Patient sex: F
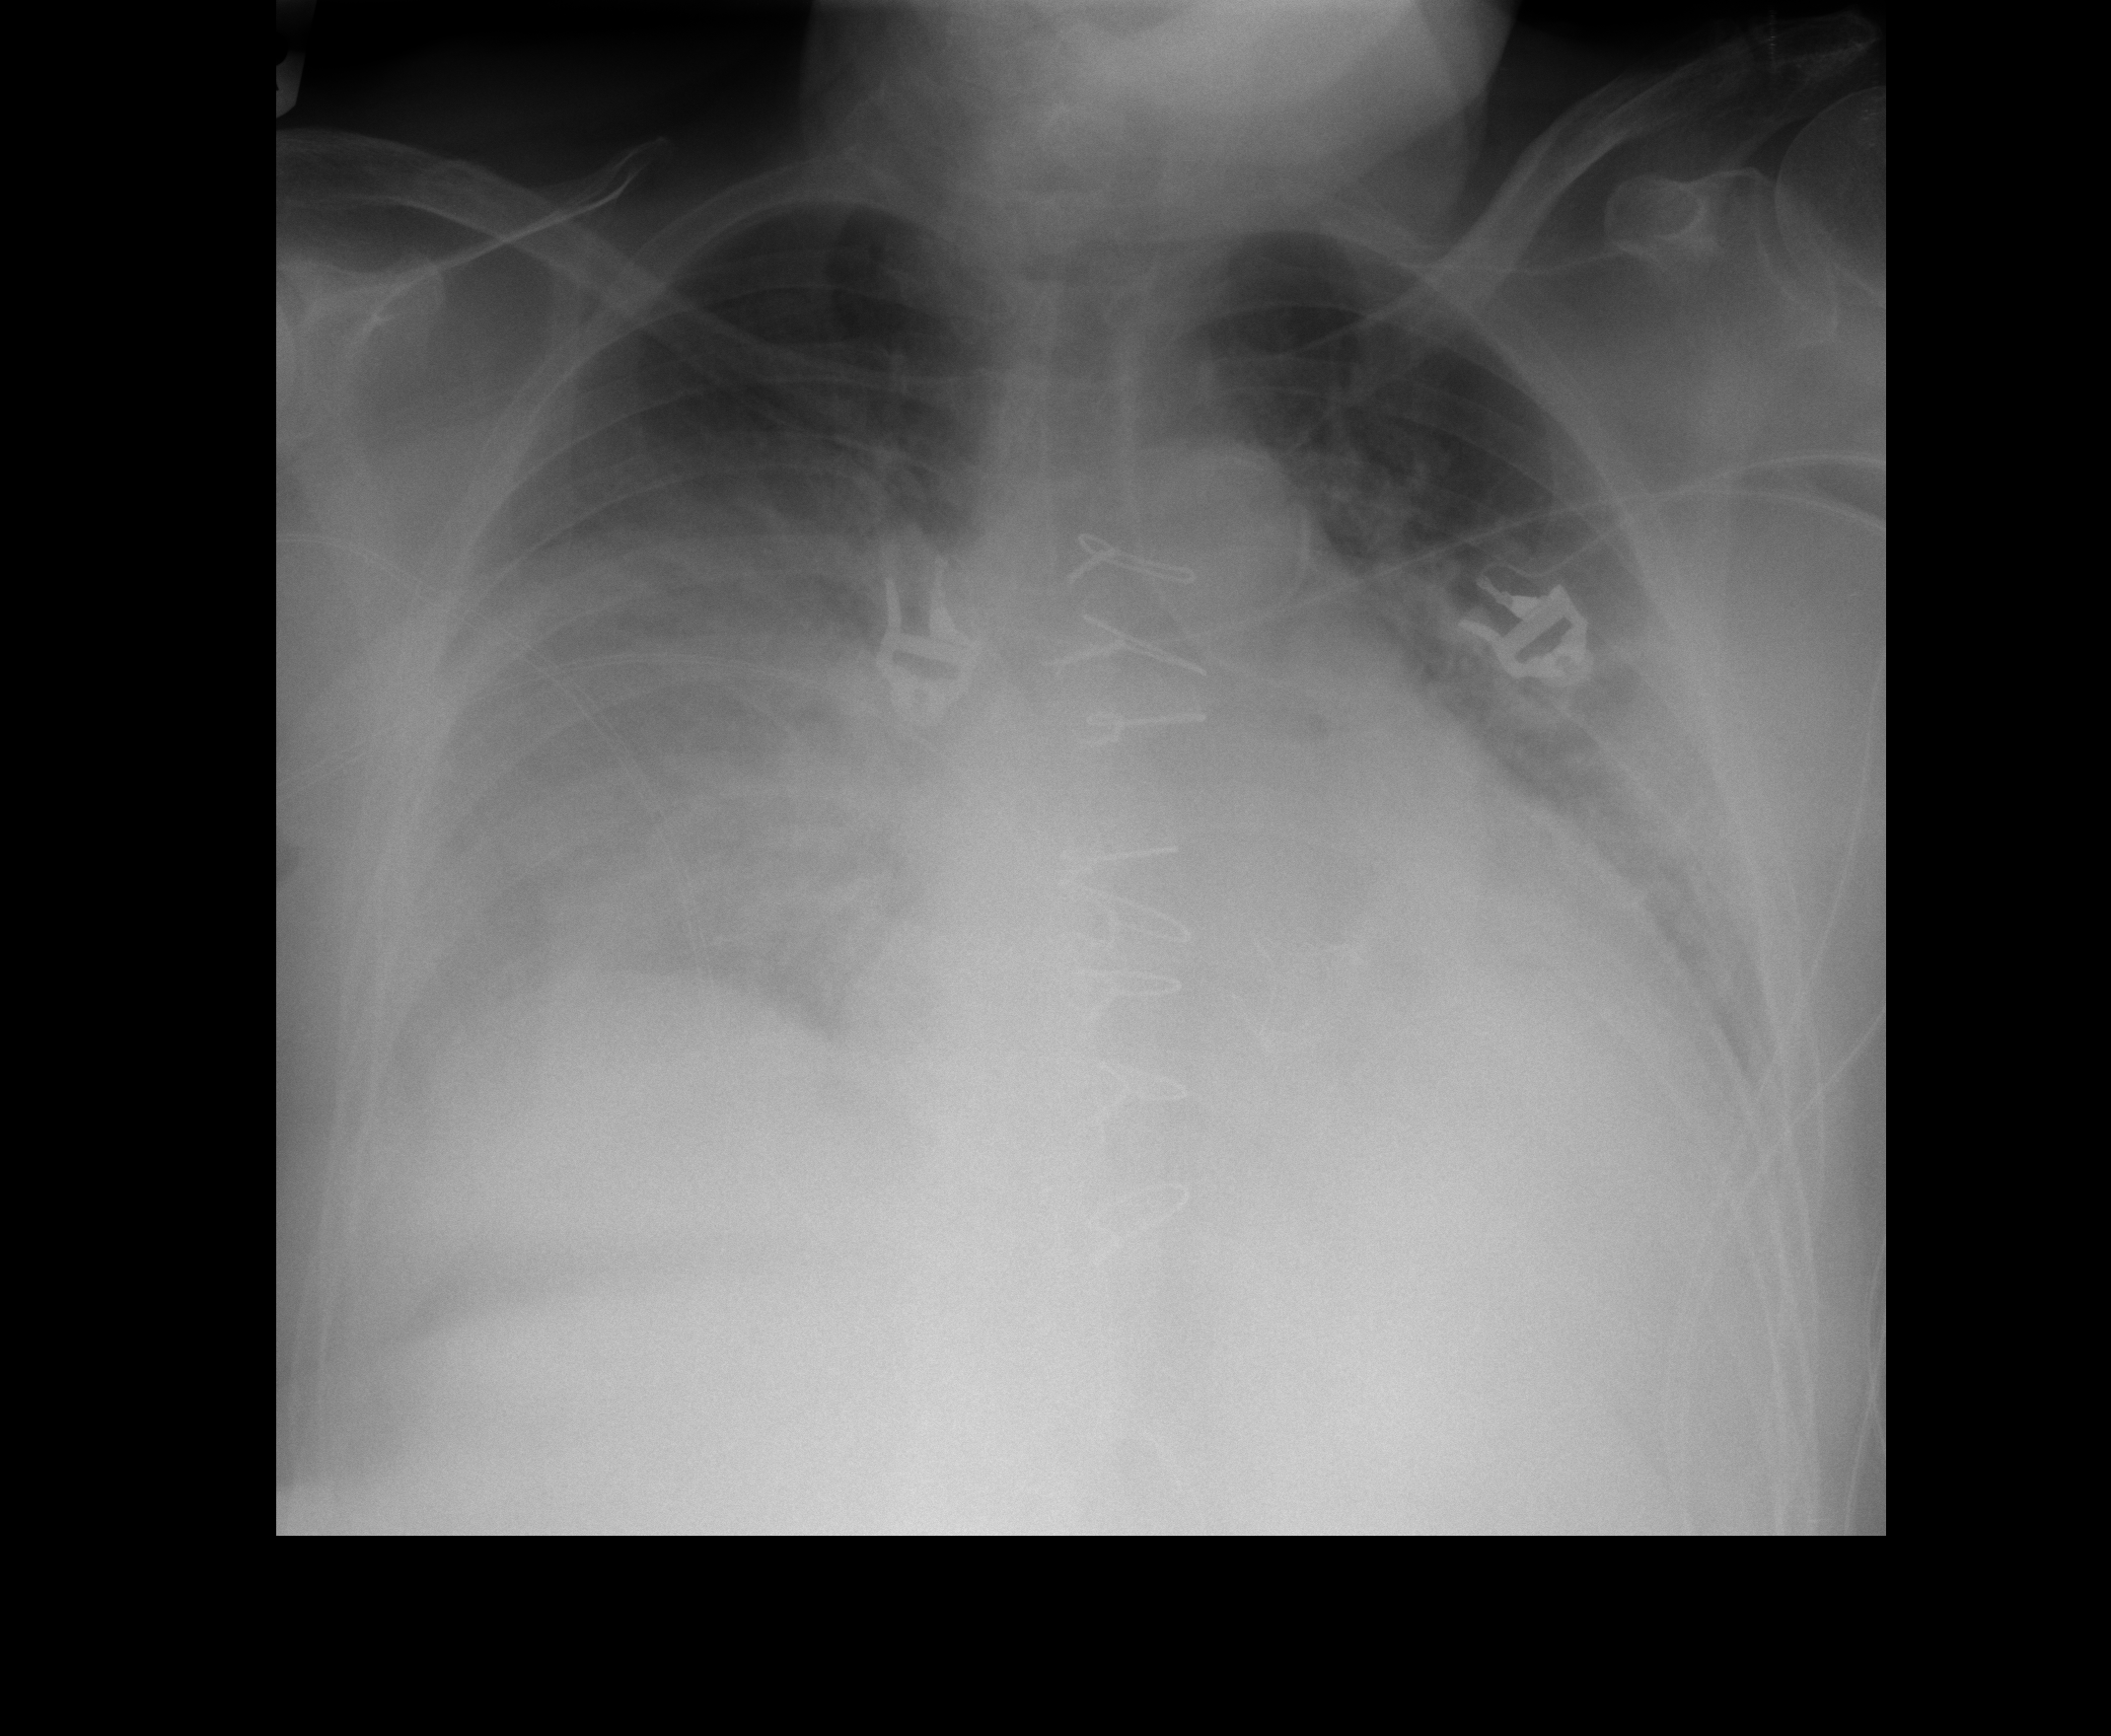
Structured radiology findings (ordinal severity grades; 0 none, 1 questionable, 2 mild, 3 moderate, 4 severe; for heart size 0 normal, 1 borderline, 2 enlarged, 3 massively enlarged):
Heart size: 2
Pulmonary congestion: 3
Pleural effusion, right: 2
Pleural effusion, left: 2
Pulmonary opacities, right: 1
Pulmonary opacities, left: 1
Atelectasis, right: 3
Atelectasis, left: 3